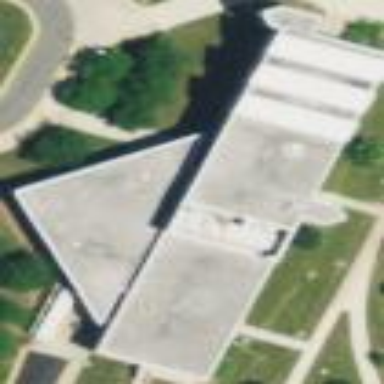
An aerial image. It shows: College building.